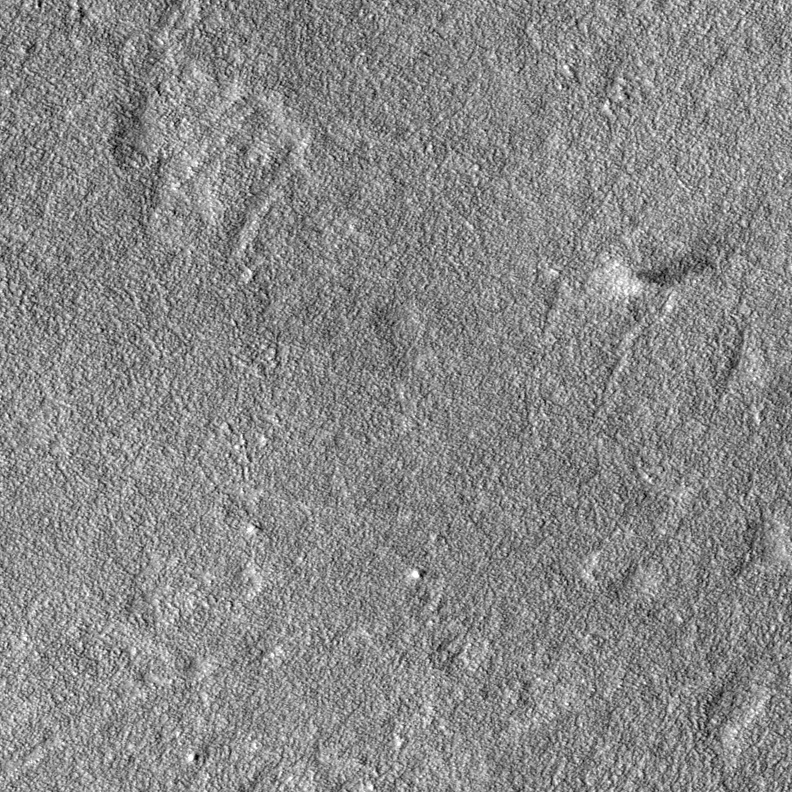
Label: dustdevil